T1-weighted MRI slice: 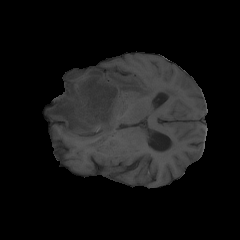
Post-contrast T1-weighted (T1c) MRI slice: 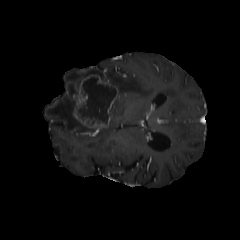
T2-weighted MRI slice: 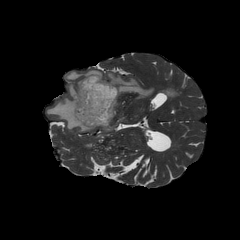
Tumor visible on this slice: yes